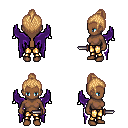
a pixel art fantasy rpg character, female body template, human, dark skin, purple wings, gold greaves, light blonde short topknot hairstyle, dagger, four views (front, back, left, right), 2x2 character sprite sheet, small pixel art, hard edges, no anti-aliasing